Question: I have an HTML table looking like this

I want to be able to sort the columns inside the table, but only inside the th above.
For example, only A-1, A-2 and A-3 can go below A, in any possible order.
I initialize the sorting using JQueryUI and this code
'''
$("table thead tr:last").sortable({
axis: 'X',
containment: 'parent',
items: " > th",
helper: 'clone',
cursor: 'move',
});
'''
<URL>
I've tried so far to group the second line of th inside wrappers and use this wrapper as a containment div.
'''
<tr>
<dragWrapper>
<th>A-1</th>
<th>A-2</th>
<th>A-3</th>
</dragWrapper>
<dragWrapper>
<th>B-1</th>
<th>B-2</th>
</dragWrapper>
<dragWrapper>
<th>C-1</th>
<th>C-2</th>
</dragWrapper>
</tr>
'''
It actually worked, but it completely destroyed the table layout...
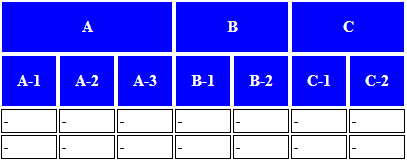
Answer: Updated fiddle: <URL>
Here's a few things:
You can't define custom HTML elements. For example '<dragWrapper>' is not going to be interpreted by the browser (unless you're using some compiler/language you haven't mentioned in the question).
What I've done is rebuilt your table structure so that each of your letter-ID blocks is its own table.
You were also using a selector in your jQuery method 'tr:last', which should have been 'tr:last-child'.